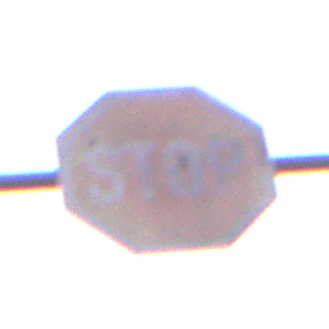
Verkehrszeichen: Stop
Umgebung: Outdoor, RoadRail
Tageszeit: Dawn
Wetter: Clear
Licht: Natural
Jahreszeit: NotSpecified
Kontrast: LowContrast